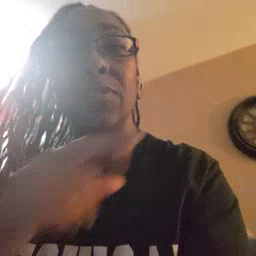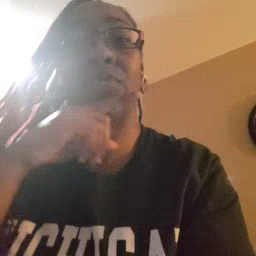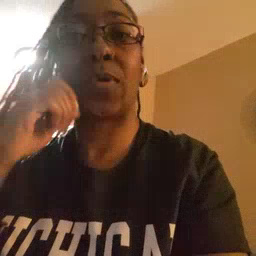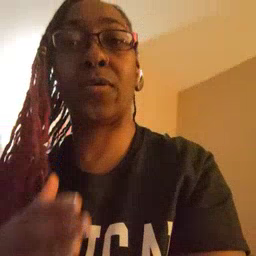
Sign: dryer